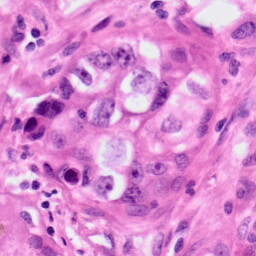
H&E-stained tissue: Lung